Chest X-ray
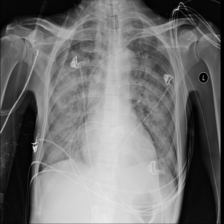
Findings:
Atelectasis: negative
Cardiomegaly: negative
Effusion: negative
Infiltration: positive
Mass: negative
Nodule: negative
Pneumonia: negative
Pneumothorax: negative
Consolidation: negative
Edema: negative
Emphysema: negative
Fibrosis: negative
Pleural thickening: negative
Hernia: negative